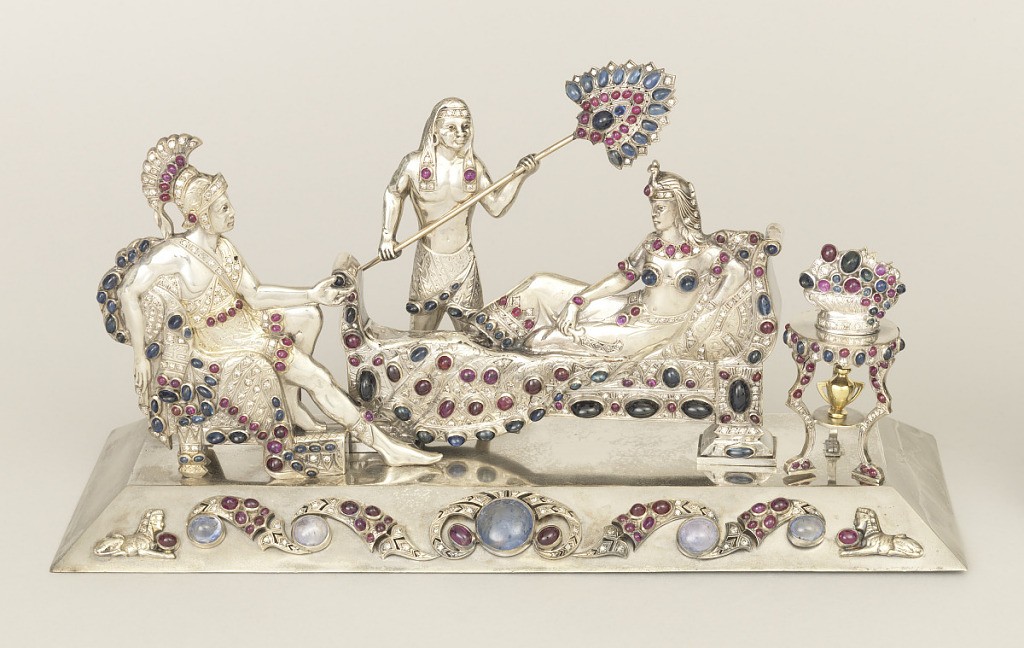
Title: Jeweled Sculpture of Antony, Cleopatra, and Attendant
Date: late 19th century
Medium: silver, diamonds, rubies, sapphires
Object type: sculpture
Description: Cast silver, jewel encrusted tableau showing Roman soldier in full regalia seated opposite Egyptian woman reclining on couch, and fanned by standing servant; small tripod table to right of couch, holding bowl of fruit or flowers and urn on shelf below. All on rectangular plinth.